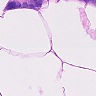
Metastatic tissue present: yes